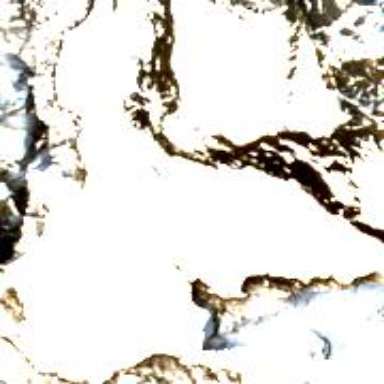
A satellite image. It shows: Stunning view of glacier.